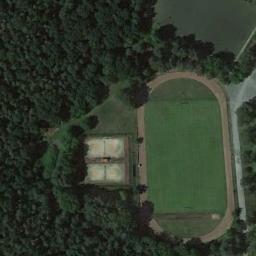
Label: ground_track_field